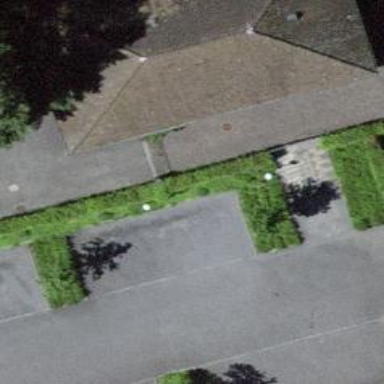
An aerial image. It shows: Gate.